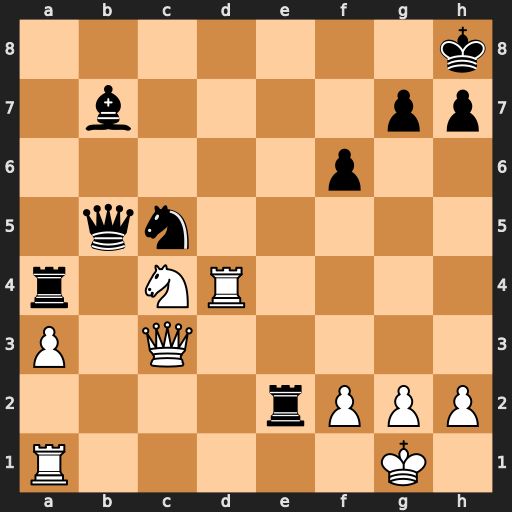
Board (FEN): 7k/1b4pp/5p2/1qn5/r1NR4/P1Q5/4rPPP/R5K1
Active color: w
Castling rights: -
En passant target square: -
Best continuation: Rd8+ Re8 Nd6 Rxd8 Nxb5